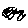
Label: zigzag